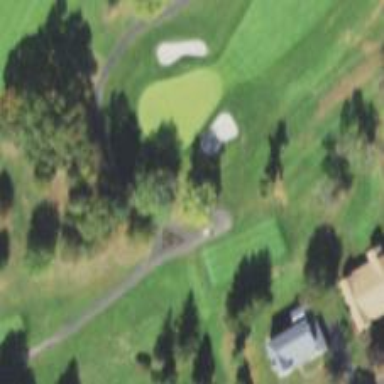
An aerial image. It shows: Golf cartpath that is also road path.